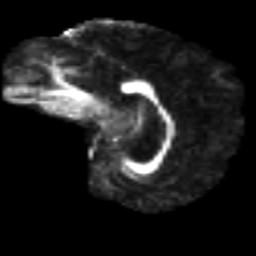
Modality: FA
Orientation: sagittal
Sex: male
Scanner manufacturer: ge
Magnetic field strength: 3 T
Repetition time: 7 s
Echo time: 0.08 s